【题型】填空题　【知识点】平面几何　【难度】easy
如图，等腰直角三角形 $ABC$ 是一个平面图形的斜二测直观图，且 $AB=1$，则该平面图形的原面积为 $\underline{\quad\quad}$.

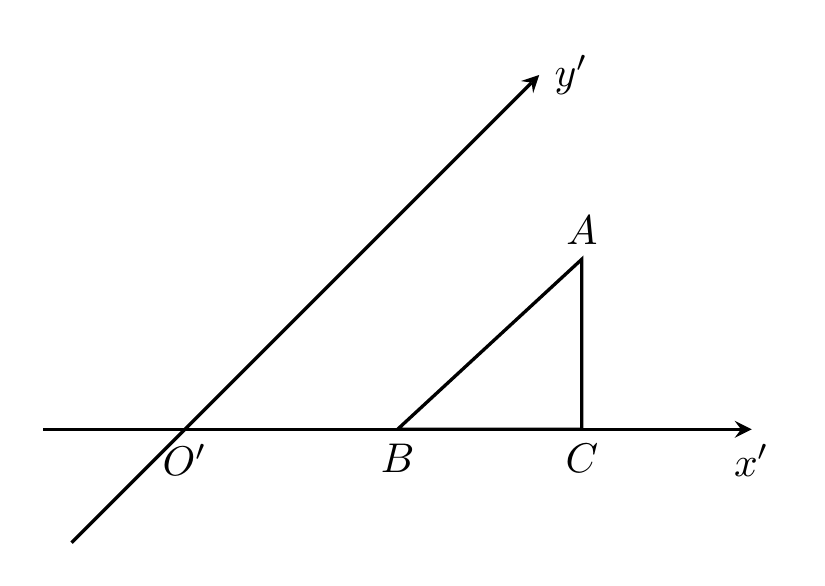
【解答】
【答案】$\dfrac{\sqrt{2}}{2}$

【详解】因为 $\triangle ABC$ 是等腰直角三角形，且 $AB=1$，所以 $AC = BC = \dfrac{\sqrt{2}}{2}$，

所以 $S_{\triangle ABC} = \dfrac{1}{2} \times \dfrac{\sqrt{2}}{2} \times \dfrac{\sqrt{2}}{2} = \dfrac{1}{4}$，

设该平面图形的原面积为 $S$，则 $\dfrac{S_{\triangle ABC}}{S} = \dfrac{\sqrt{2}}{4}$，即 $S = \dfrac{\sqrt{2}}{2}$.

故答案为：$\dfrac{\sqrt{2}}{2}$